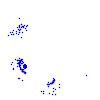
Particle: electron